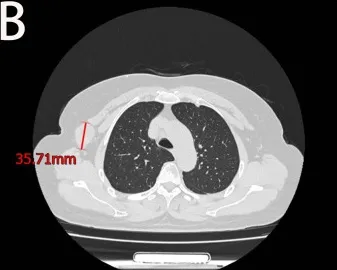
Axillary ultrasound and lung CT. Panel (B) shows the maximum axillary mass diameter at the time of initial admission.
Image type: radiology (ct)